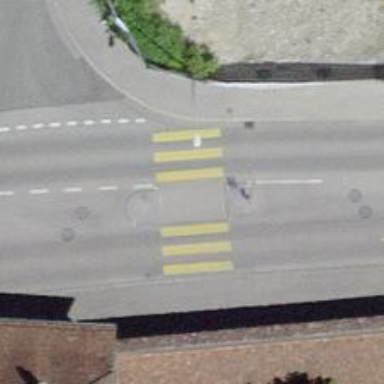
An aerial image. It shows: Uncontrolled crossing with zebra marking and crossing island.